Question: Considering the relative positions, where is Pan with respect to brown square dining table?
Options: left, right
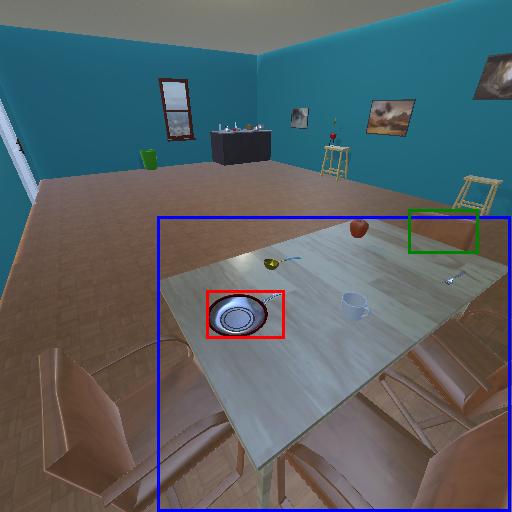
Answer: left